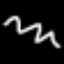
Label: squiggle